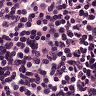
Metastatic tissue present: no